Interaction volume radius: 10 \u00c5
Interaction volume height: 15 \u00c5
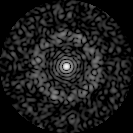
Disorder parameter: 0.837